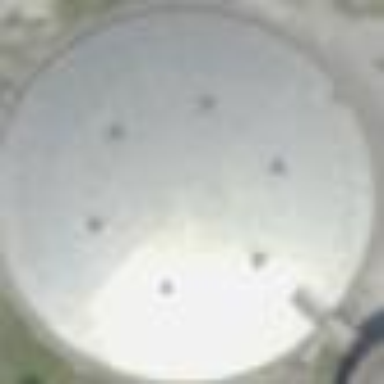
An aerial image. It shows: Dome-shaped building designated as storage tank.